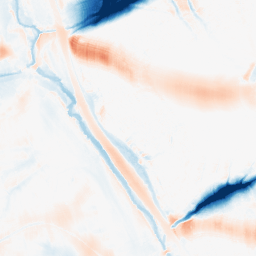
Category: morphological
Decomposition family: morphological_ellipse
Decomposition parameters: operation: average
width: 50
height: 30
Upsampling method: bicubic_3x
Upsampling parameters: scale: 3
Upsampling scale: 3